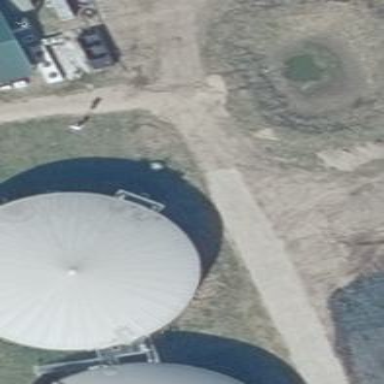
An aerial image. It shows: Silo building.